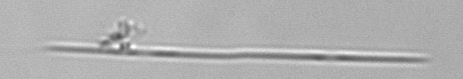
Label: Pseudo-nitzschia